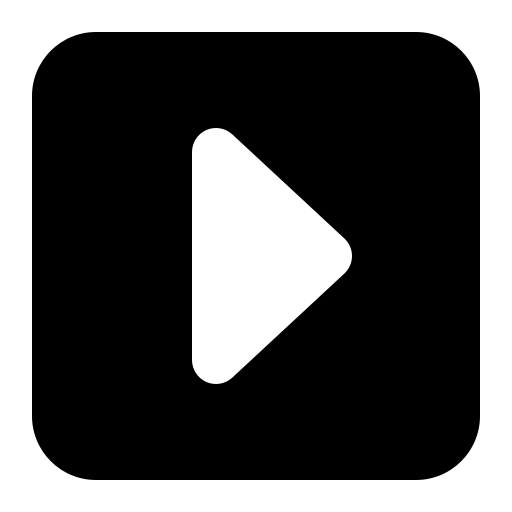
Tags: icon, FontAwesome, fa-icon, solid, square, caret, right